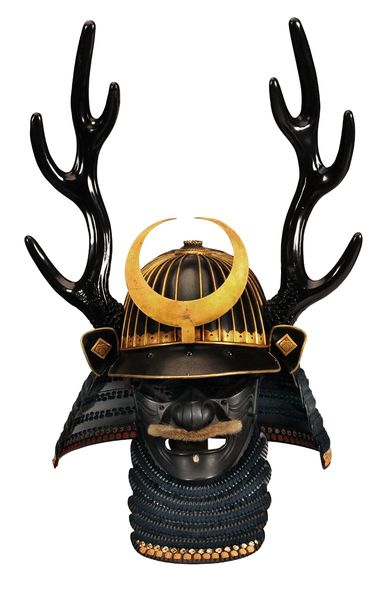
Titel: Helm mit Hirschgeweih und Mondsichel, Nackenschutz und Halbmaske
Standort: Hamburg
Institution: Museum für Kunst und Gewerbe Hamburg
Schlagwörter: lack, eisen, vergoldet, helm, hirsch, hirsche, zeit, edo, partiell, rüstungen, ritterrüstungen